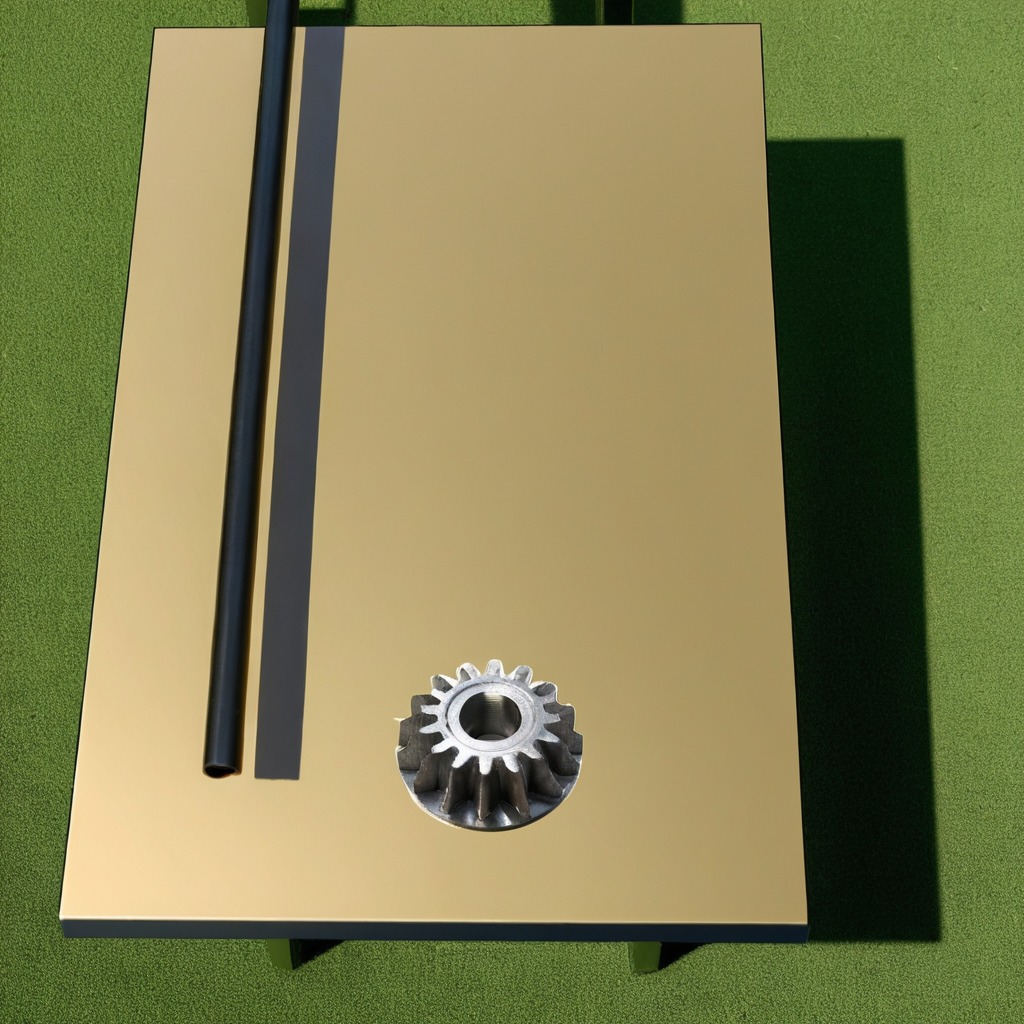
A steel gear with teeth is lying on a clean utility table in a temporary outdoor tool station.